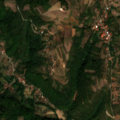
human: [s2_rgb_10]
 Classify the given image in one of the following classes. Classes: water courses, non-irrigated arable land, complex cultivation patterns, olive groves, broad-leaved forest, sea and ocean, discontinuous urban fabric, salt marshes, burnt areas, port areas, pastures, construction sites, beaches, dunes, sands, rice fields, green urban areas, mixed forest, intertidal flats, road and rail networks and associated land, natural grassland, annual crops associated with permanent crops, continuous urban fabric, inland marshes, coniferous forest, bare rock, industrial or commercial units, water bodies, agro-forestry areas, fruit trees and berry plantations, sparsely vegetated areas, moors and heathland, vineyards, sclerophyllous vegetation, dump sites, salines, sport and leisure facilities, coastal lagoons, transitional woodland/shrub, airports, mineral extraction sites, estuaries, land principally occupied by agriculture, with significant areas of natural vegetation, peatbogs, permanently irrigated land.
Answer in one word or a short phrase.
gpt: complex cultivation patterns, land principally occupied by agriculture, with significant areas of natural vegetation, broad-leaved forest, transitional woodland/shrub